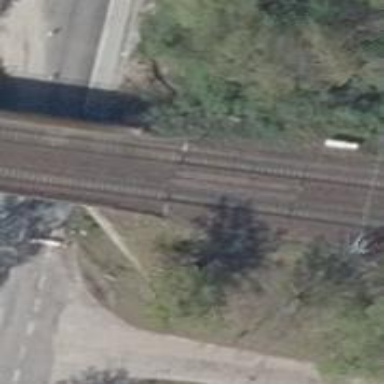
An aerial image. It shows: Rail on embankment with electrified contact lines.